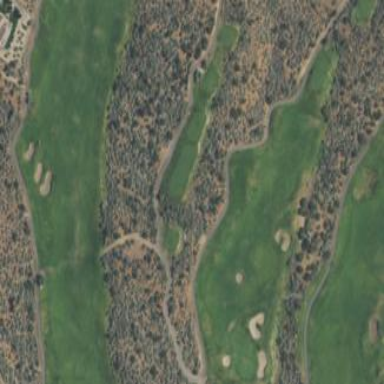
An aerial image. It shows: Area of rough grass used for golf.